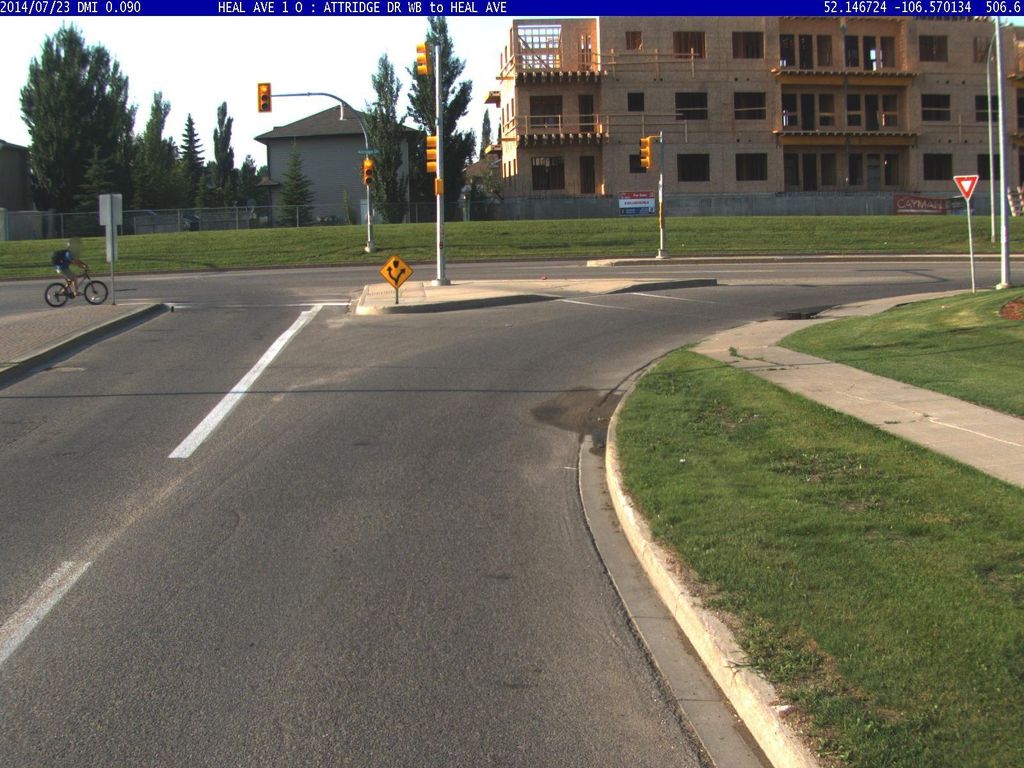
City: saskatoon